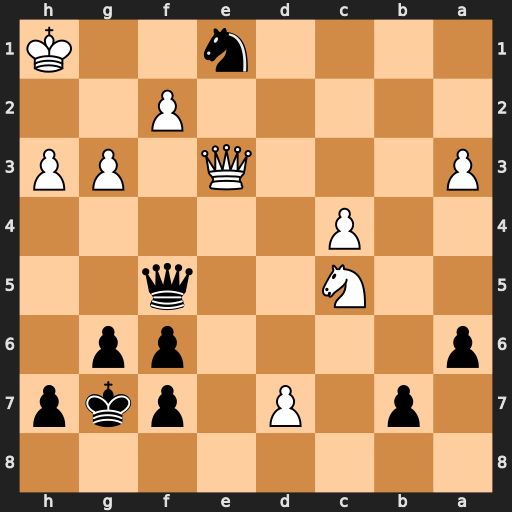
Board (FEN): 8/1p1P1pkp/p4pp1/2N2q2/2P5/P3Q1PP/5P2/4n2K
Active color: b
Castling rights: -
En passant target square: -
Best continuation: Qxh3+ Kg1 Qg2#